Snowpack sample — Snodgrass Mountain, Crested Butte, Colorado (2/4/25, 12:06 PM MST)
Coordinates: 38.923, -106.968
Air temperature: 35 °F
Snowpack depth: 80 cm
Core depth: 80 cm
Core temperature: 32 °F
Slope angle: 14°, slope face: 78°
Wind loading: low
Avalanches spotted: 0
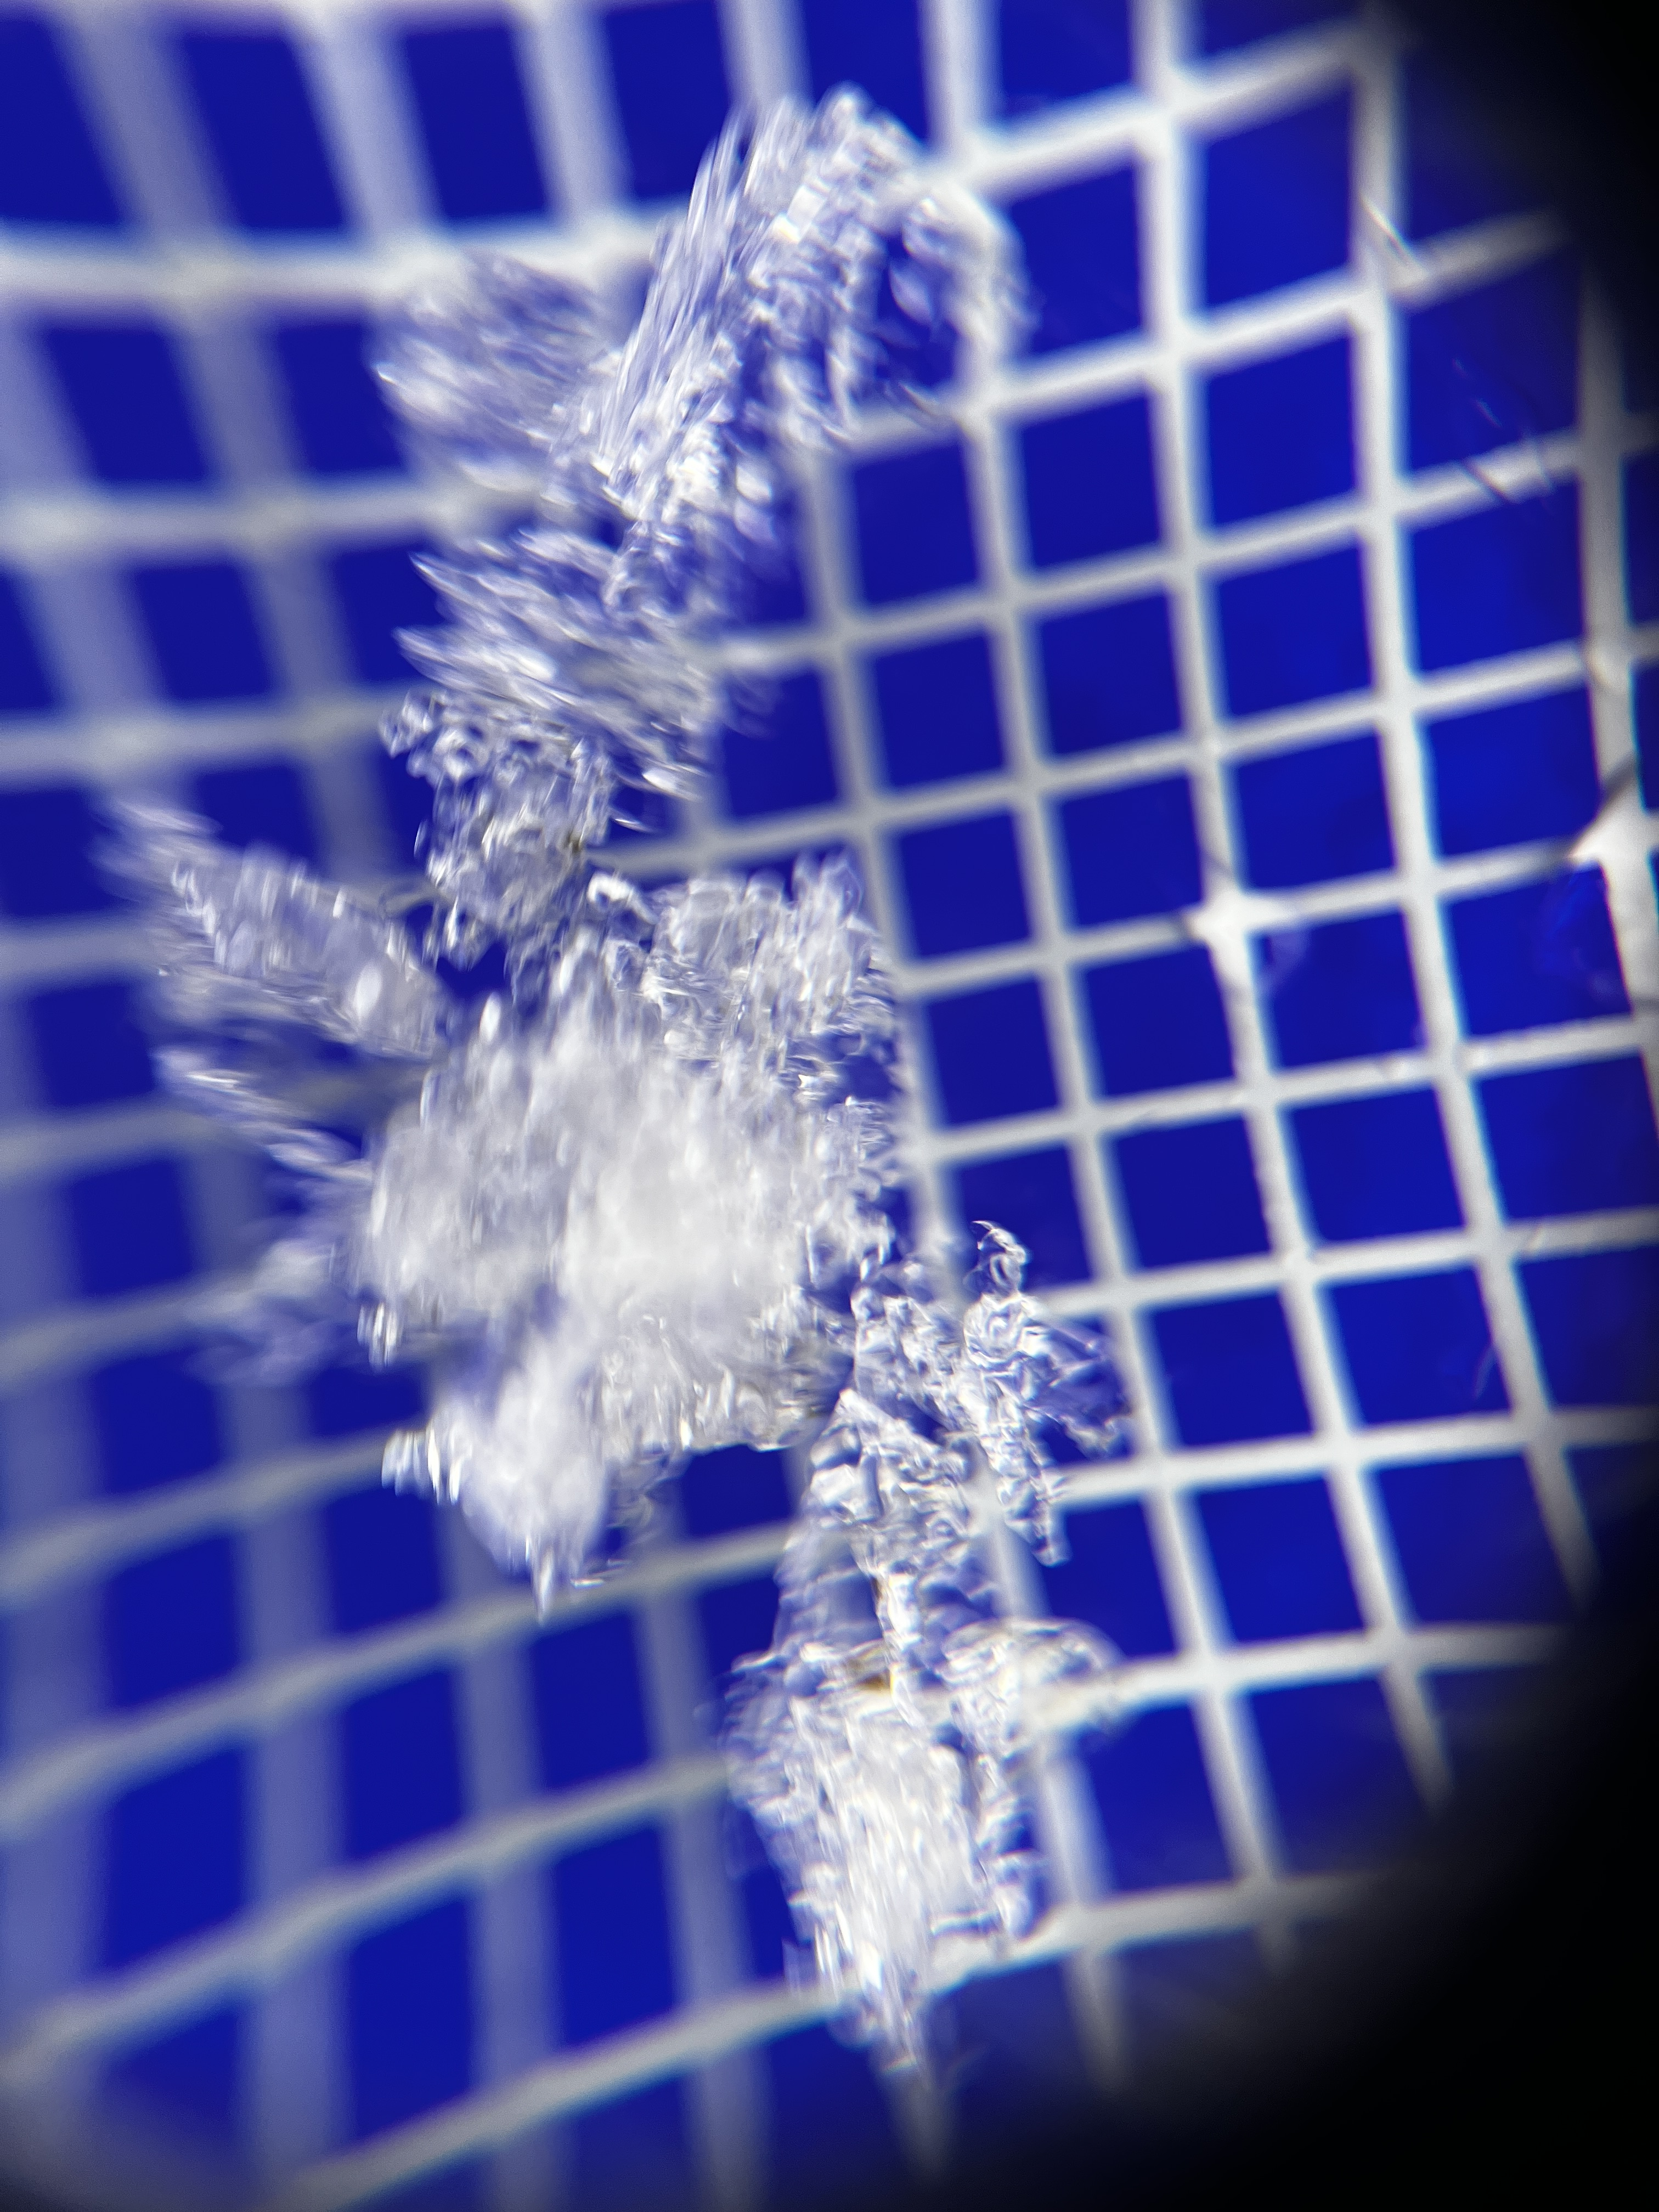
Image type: magnified_profile
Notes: No avalanches nearby, unusually warm weather for the last month reported by residents, Collected 25 yards from treeline